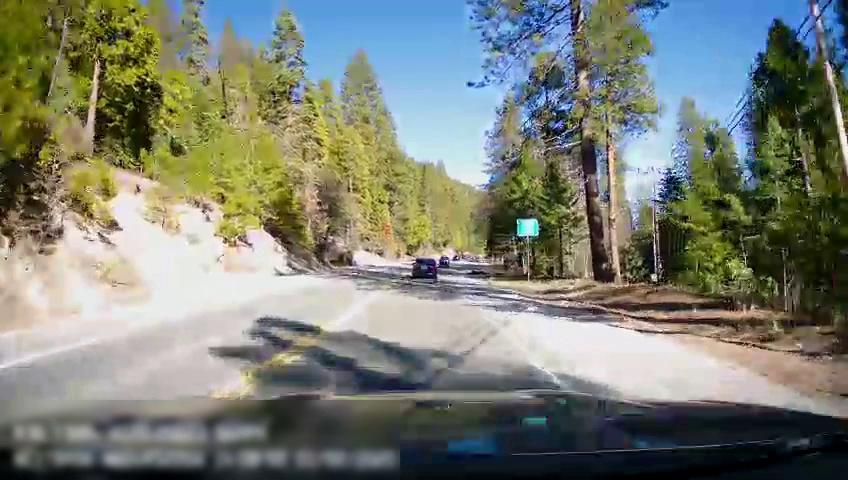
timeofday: Day
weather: Sunny
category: Drivable Space
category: Vehicles | Car
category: Vehicles | Car
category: Lanes | Opposite Lane
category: Lanes | Opposite Lane
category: Lanes | Current Lane
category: Lanes | Current Lane
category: Traffic | Signs